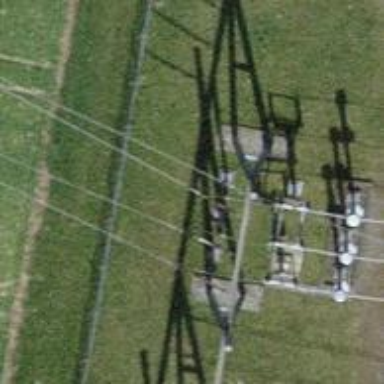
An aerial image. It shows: Power pole.